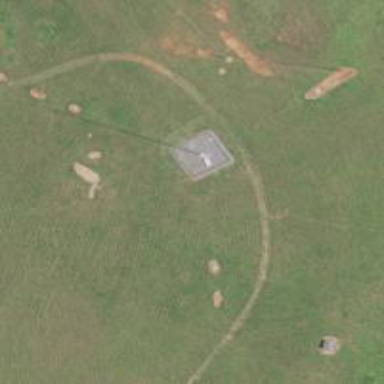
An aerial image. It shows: Communication mast tower.